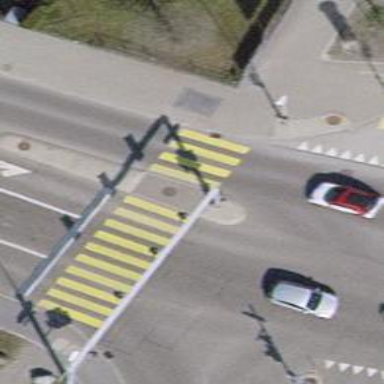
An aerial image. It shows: Zebra crossing with traffic signals and pedestrian island.